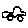
Label: car